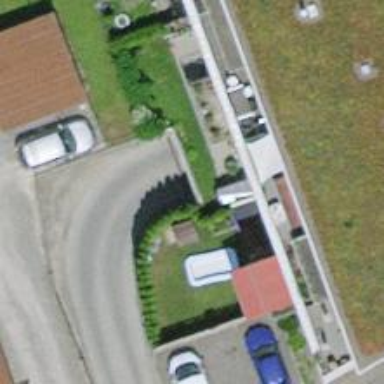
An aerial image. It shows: Parking entrance.